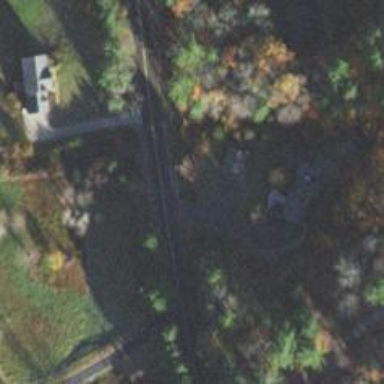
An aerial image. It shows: Driveway.